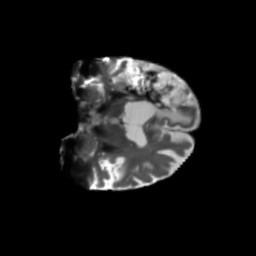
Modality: T2w
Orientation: coronal
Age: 68
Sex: male
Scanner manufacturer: siemens
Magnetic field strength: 3 T
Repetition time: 5.25 s
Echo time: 0.08 s